Question: I have this problem: As you can see in the picture below, I am using a layout that has only one element in the first row .

<URL>
<URL>
Here is my first element:
'''
<li data-row="1" data-col="1" data-sizex="15" data-sizey="3" >
<div data-id="some-id" data-view="MyWidget" data-title="Some title" style="background-color:#749396"></div>
</li>
'''
I am using this setup in 'application.coffee' (15 columns, 9 rows, each column/row is 100 pixels wide):
'''
Dashing.on 'ready', ->
Dashing.widget_margins ||= [5, 5]
Dashing.widget_base_dimensions ||= [100, 100]
Dashing.numColumns ||= 15
'''
When I specifically set the width on the 'li', it works.
'''
<li data-row="1" data-col="1" data-sizex="15" data-sizey="3" style="width: 1640px;">
'''
Here is the complete dashboard layout:
'''
<% content_for :title do %>Dashboard<% end %>
<div class="gridster">
<ul>
<!-- Hack: Setting width of top row to 1640px! -->
<li data-row="1" data-col="1" data-sizex="15" data-sizey="3" style="width: 1640px;">
<div data-id="id1" data-view="OwnWidget" style="background-color:#749396"></div>
</li>
<li data-row="4" data-col="1" data-sizex="5" data-sizey="4">
<div data-id="id2" data-view="Meter" data-min="0" data-max="100"></div>
</li>
<li data-row="4" data-col="6" data-sizex="5" data-sizey="4">
<div data-id="id3" data-view="Number" style="background-color:#749396"></div>
</li>
<li data-row="4" data-col="11" data-sizex="5" data-sizey="4">
<div data-id="id4" data-view="Number" style="background-color:#749396"></div>
</li>
<li data-row="8" data-col="1" data-sizex="5" data-sizey="4">
<div data-id="id5" data-view="Meter" data-min="0" data-max="100"></div>
</li>
<li data-row="8" data-col="6" data-sizex="5" data-sizey="4">
<div data-id="id6" data-view="Number" style="background-color:#749396"></div>
</li>
<li data-row="8" data-col="11" data-sizex="5" data-sizey="4">
<div data-id="id7" data-view="Number" style="background-color:#749396"></div>
</li>
</ul>
</div>
'''
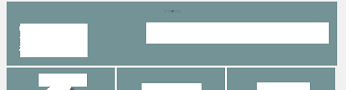
Answer: After asking the same question in the Dashing forum, I got this very satisfying answer:
<URL>